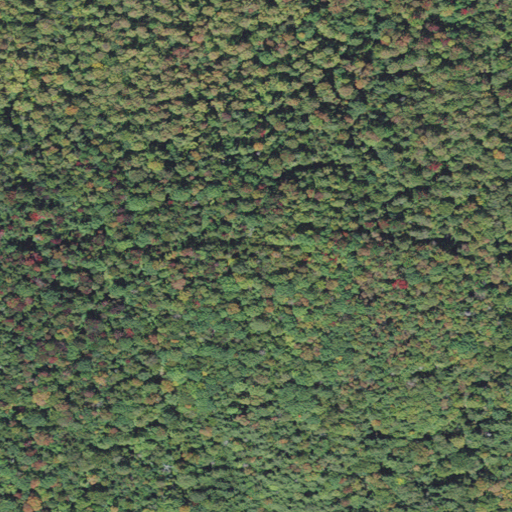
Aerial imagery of mountain in Vermont named Old Sixty Hill containing deciduous forest, mixed forest, and evergreen forest